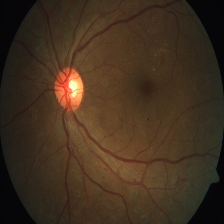
Diabetic retinopathy grade: Severe